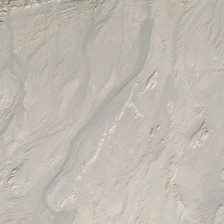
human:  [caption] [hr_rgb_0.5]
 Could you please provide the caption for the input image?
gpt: there are no plants growing in the desert .

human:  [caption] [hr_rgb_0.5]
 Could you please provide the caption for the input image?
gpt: the area of the desert is very broad .

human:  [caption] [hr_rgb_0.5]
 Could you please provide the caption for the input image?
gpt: there are no plants growing in the desert .

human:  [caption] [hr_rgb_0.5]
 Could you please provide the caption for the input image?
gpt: the area of the desert is very broad .

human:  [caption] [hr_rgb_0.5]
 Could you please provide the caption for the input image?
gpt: the area of the desert is very broad .